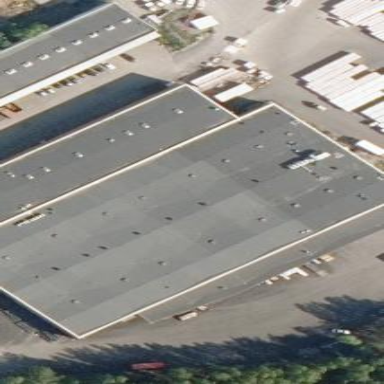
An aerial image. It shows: Warehouse.